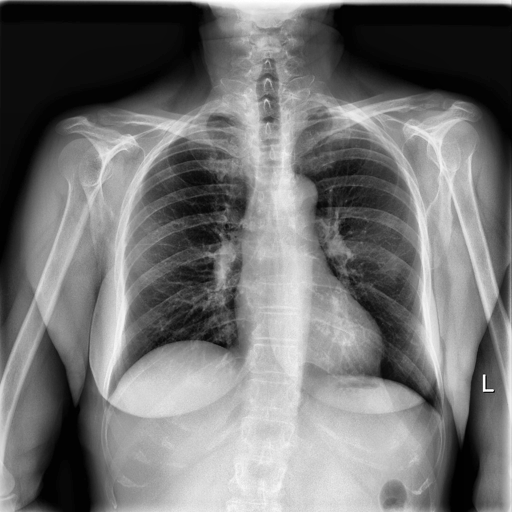
Finding: NORMAL